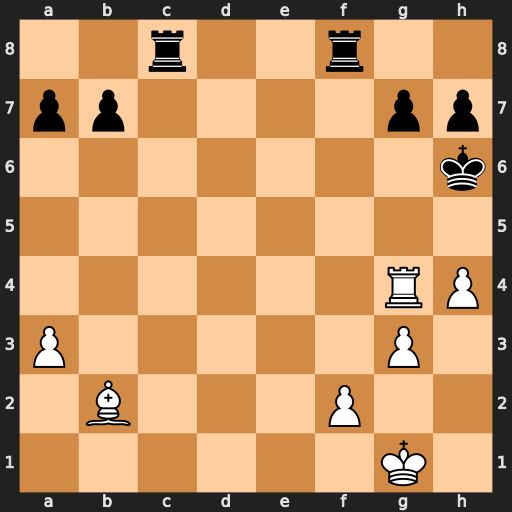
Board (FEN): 2r2r2/pp4pp/7k/8/6RP/P5P1/1B3P2/6K1
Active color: w
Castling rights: -
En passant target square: -
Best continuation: Bxg7+ Kh5 Rg5#